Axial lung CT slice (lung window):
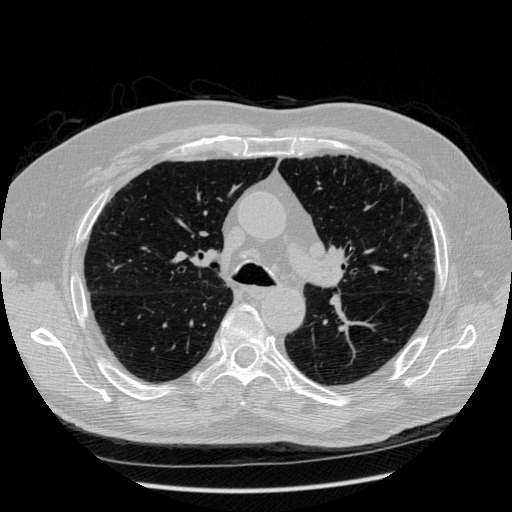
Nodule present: no